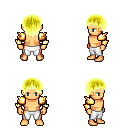
a pixel art fantasy rpg character, male body template, human, tanned skin, gold arm armor, white pants, gold plain hairstyle, four views (front, back, left, right), 2x2 character sprite sheet, small pixel art, hard edges, no anti-aliasing